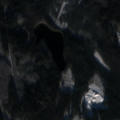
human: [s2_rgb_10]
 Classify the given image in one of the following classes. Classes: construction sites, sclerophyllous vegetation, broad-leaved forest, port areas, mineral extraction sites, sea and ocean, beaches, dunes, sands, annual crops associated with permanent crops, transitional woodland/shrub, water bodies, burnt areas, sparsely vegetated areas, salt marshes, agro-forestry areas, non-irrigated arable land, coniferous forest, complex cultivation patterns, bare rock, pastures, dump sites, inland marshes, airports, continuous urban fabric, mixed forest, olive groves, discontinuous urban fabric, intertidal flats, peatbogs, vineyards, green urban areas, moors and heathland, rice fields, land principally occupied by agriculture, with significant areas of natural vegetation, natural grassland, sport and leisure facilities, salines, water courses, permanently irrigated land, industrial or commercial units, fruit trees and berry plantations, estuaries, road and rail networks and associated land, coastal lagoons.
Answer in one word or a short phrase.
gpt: coniferous forest, mixed forest